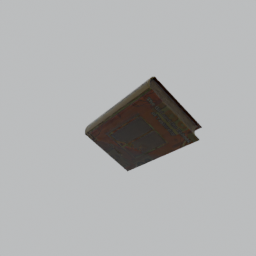
Label: tools